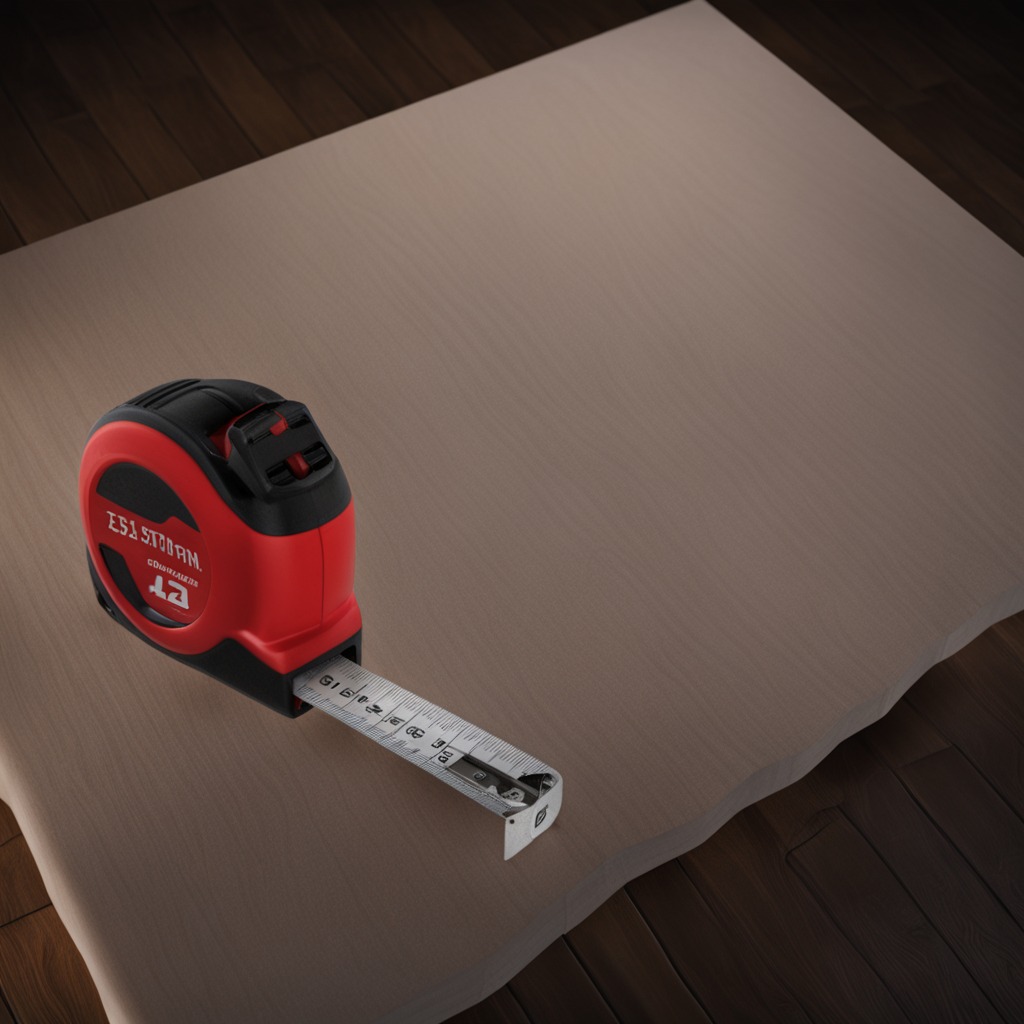
A measuring tape lying on a wooden table.